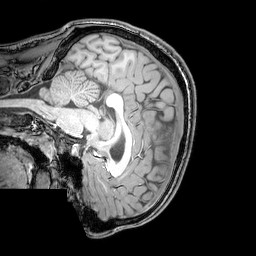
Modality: T1w
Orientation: sagittal
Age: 22
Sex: male
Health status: healthy
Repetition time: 0.081 s
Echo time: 0.037 s